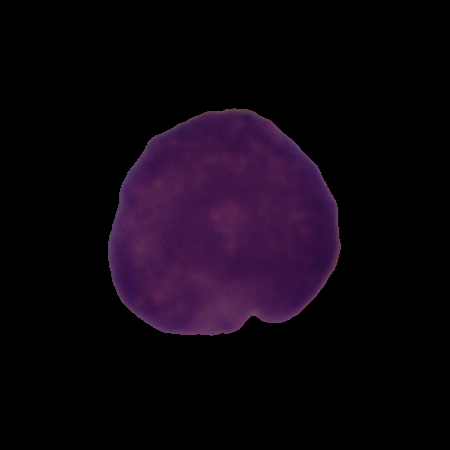
Label: cancer